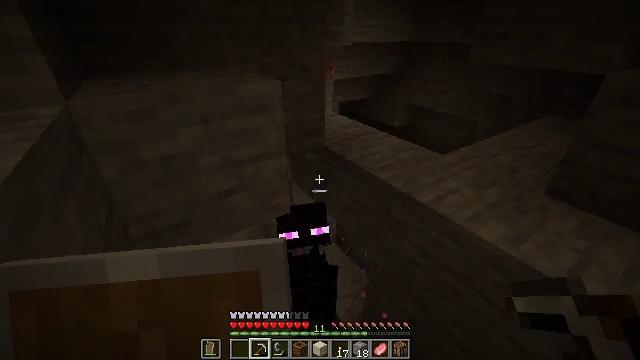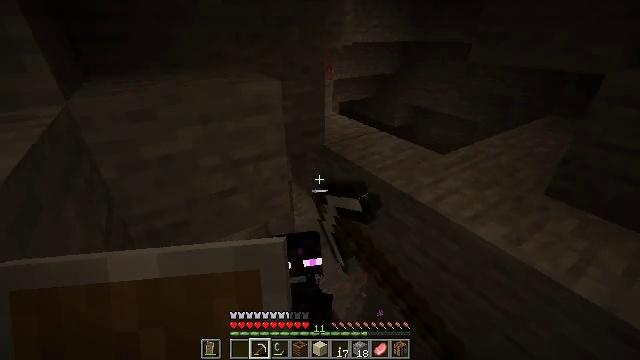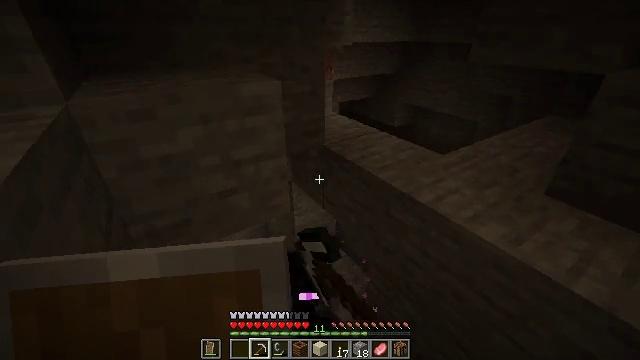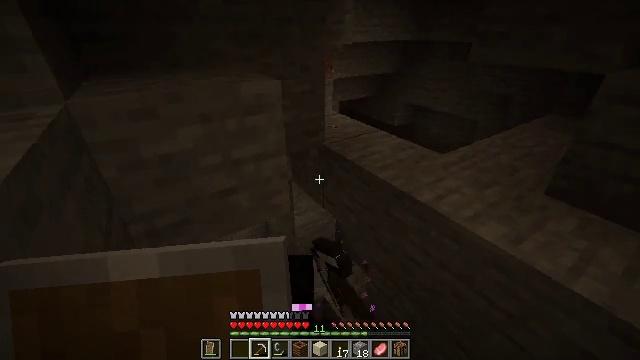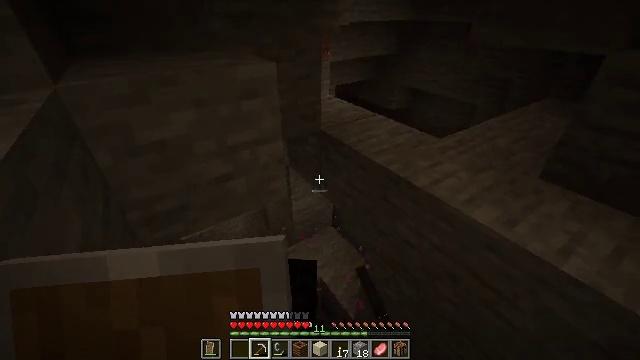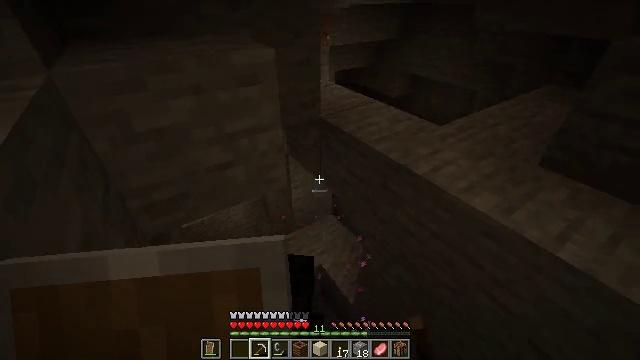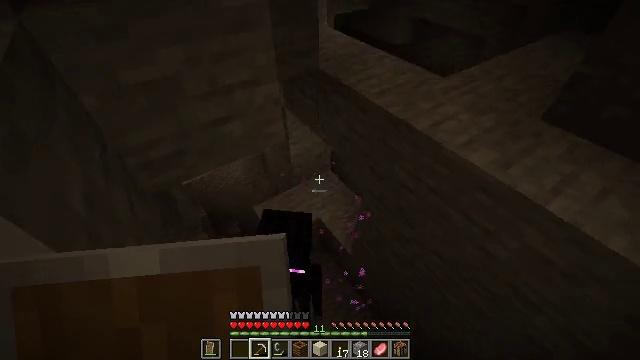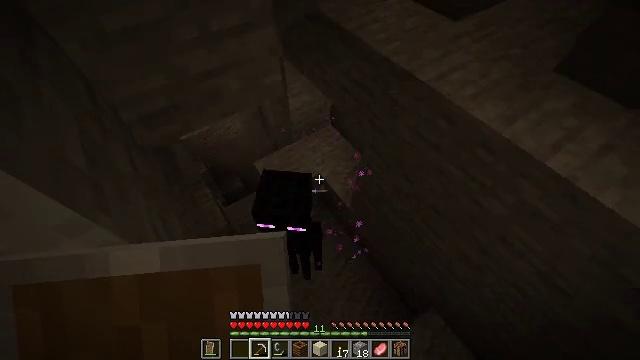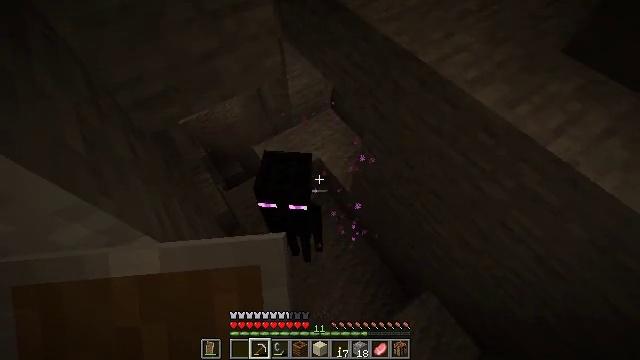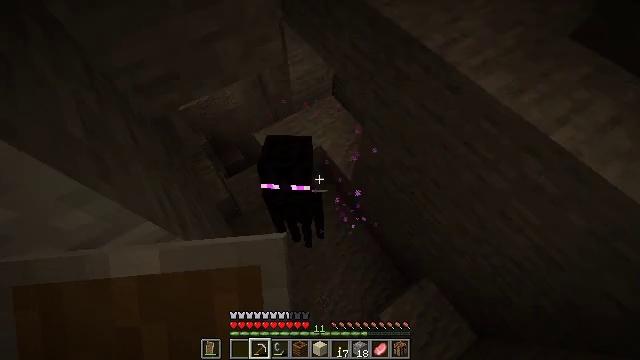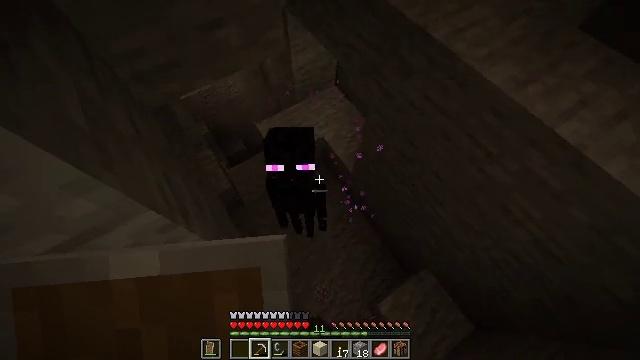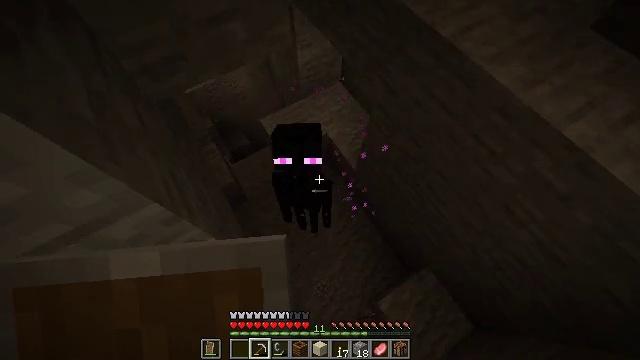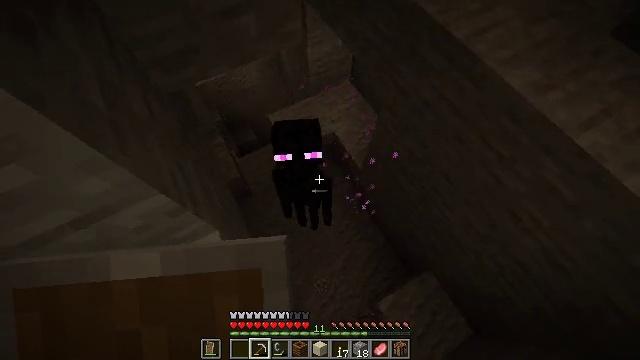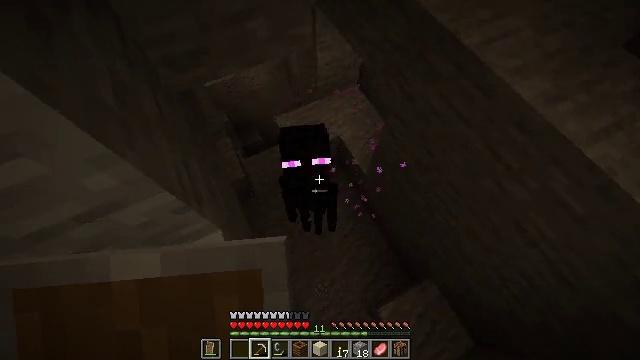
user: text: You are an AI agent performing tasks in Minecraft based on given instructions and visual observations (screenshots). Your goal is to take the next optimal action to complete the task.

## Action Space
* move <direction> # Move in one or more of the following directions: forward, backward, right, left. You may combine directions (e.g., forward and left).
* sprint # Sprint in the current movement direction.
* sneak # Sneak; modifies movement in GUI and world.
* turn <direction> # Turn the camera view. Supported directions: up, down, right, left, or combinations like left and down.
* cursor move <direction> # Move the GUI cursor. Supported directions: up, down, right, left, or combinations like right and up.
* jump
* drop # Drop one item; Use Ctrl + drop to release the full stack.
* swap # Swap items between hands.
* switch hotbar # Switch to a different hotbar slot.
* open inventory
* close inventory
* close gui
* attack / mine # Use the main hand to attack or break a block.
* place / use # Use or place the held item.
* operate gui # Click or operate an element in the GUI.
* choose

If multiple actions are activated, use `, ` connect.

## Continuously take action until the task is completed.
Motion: motion action
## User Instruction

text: Kill an enderman.
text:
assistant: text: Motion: sneak, attack / mine
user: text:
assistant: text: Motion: sneak, attack / mine
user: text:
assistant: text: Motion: sneak, attack / mine
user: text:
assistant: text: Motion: sneak, turn down
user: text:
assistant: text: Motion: sneak, turn down
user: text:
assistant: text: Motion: sneak, turn down
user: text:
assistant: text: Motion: sneak, turn down
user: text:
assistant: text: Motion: sneak, turn down
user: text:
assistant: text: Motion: sneak, turn down, attack / mine
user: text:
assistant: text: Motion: sneak, turn down, attack / mine
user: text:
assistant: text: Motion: sneak, turn left, attack / mine
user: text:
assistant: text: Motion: sneak, turn left
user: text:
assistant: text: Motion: sneak, turn left
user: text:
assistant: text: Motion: sneak